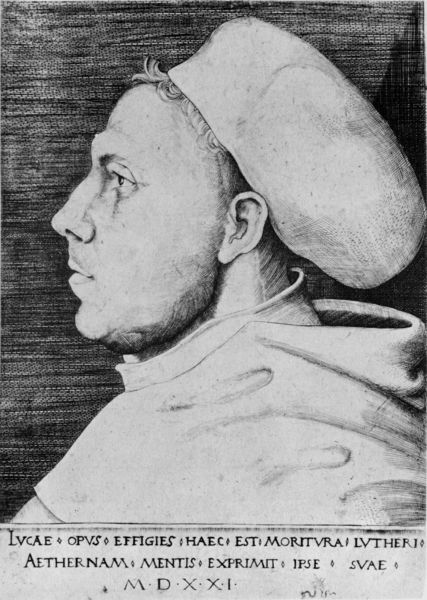
Titel: Bildnis von Martin Luther als Augustinermönch mit Doktorhut
Künstler: Lucas d.Ä. Cranach
Institution: (Seriendruck)
Schlagwörter: dunkel, feder, hand, kopf, mann, weiß, frisur, grau, haar, hell, hut, mund, nase, ohr, profil, schwarz, stirn, zeichnung, blick, haube, bart, kappe, mütze, gesicht, kleidung, kragen, bildnis, hals, portrait, porträt, auge, geistlicher, gewand, haare, kutte, mantel, kinn, lippe, lippen, rechts, müller, holzschnitt, schrift, grafik, graphik, hat, priest, white, black, collar, gray, hair, nose, robe, print, wange, augenbraue, unterschrift, medaillon, links, druck, schwarzweiss, schraffur, radierung, stich, portait, seite, text, buchstaben, beschriftung, worte, proträt, tinte, braue, profile, pfarrer, portät, man, mittelalter, priester, backe, ear, mönch, luther, eyes, male, gelehrter, side, zeilen, drawing, kupferstich, look, brow, cap, chin, coat, mouth, wrinkles, line, sketch, beard, writing, handschrift, münze, kapuze, person, human, cloak, neck, latein, lateinisch, ink, stick, italian, wörter, ears, martin, schrigt, eye, lines, mönchskutte, lips, stare, martin luther, seriendruck, cheek, kleriker, bildtext, protestantisch, doktorhut, profi, forehead, latin, est, words, manuscript, year, opus, effigies, fat, hood, lycae, 1521, protrait, jaw, word, crease, cowl, haec, cheeck, haec est, moritura, aethernam, mentis, exprimit, mdxxi, suae, ofr, nose eyes, clean shaven, crime, effigy, lucae, sinks, lvcae, opvs, mal